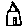
Label: house